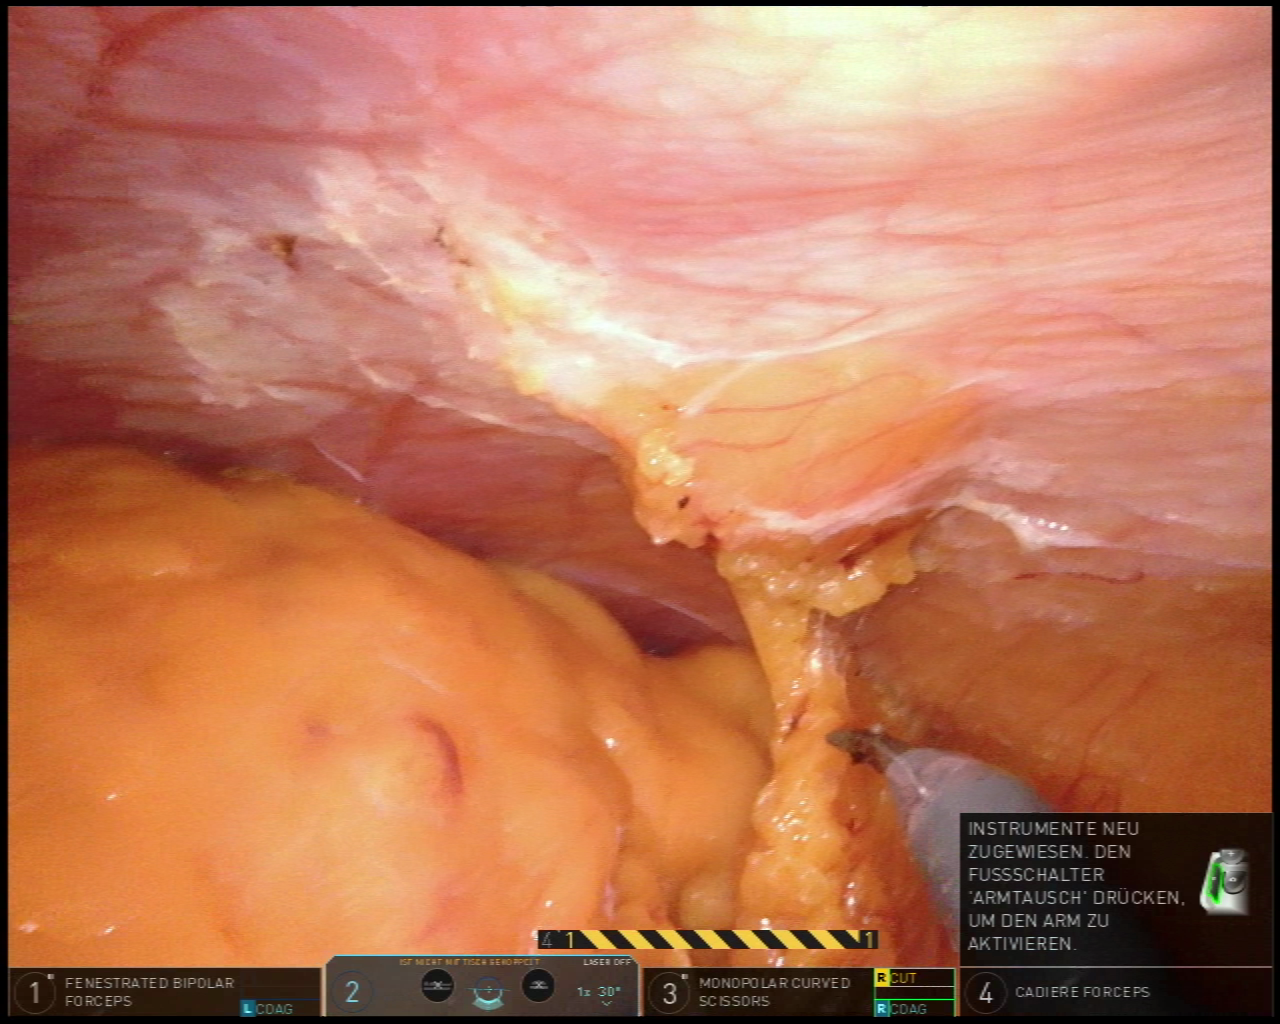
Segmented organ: abdominal_wall
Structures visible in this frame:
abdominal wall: yes
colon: no
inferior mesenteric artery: no
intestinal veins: no
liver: no
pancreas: no
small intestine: no
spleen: no
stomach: no
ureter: no
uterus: no
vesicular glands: no